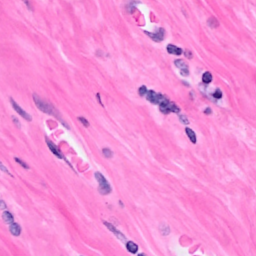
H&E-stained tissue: Breast